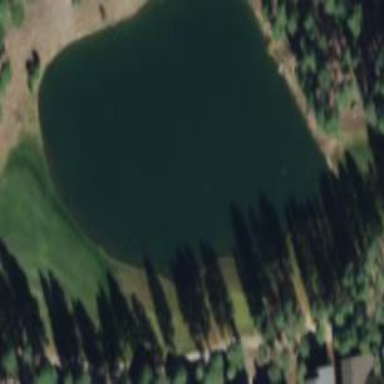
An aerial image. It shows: Water hazard in golf course. The hazard is natural water feature.